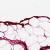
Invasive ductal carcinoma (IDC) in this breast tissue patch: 0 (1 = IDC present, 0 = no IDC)